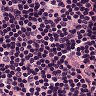
Metastatic tissue present: no